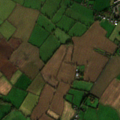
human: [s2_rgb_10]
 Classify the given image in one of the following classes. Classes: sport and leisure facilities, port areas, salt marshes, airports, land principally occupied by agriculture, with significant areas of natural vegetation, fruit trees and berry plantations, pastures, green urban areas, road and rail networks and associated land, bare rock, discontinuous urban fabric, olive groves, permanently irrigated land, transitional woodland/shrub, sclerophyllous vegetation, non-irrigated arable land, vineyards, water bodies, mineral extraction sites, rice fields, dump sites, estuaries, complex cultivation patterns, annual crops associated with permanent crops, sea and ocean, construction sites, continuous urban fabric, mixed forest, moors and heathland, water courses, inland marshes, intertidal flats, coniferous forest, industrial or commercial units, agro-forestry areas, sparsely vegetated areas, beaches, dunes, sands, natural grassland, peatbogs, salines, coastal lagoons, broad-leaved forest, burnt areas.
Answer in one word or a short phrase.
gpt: discontinuous urban fabric, non-irrigated arable land, pastures